Field crop: maize
Growth stage: 2
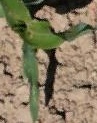
Species: maize